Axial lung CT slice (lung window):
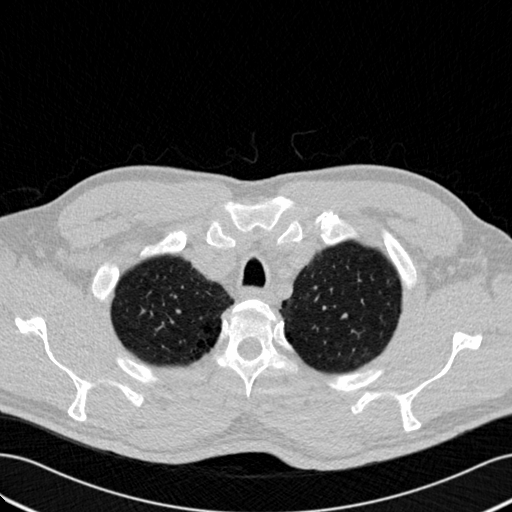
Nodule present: no